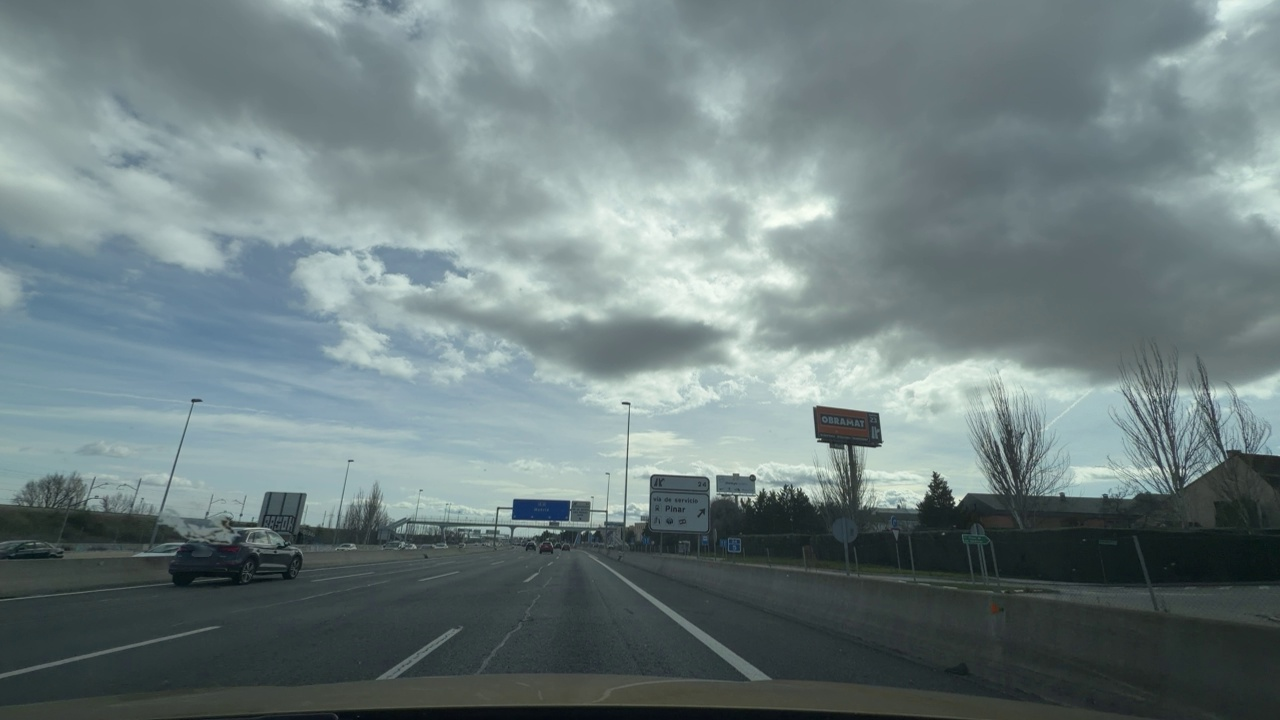
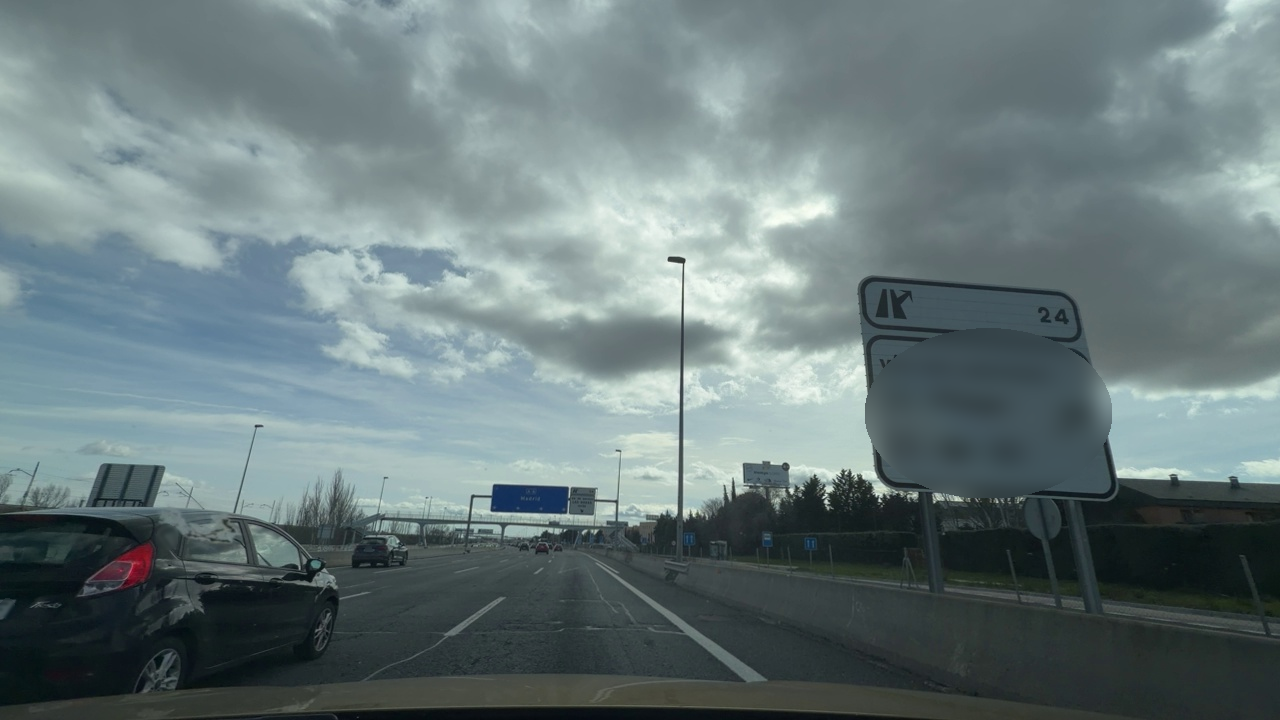
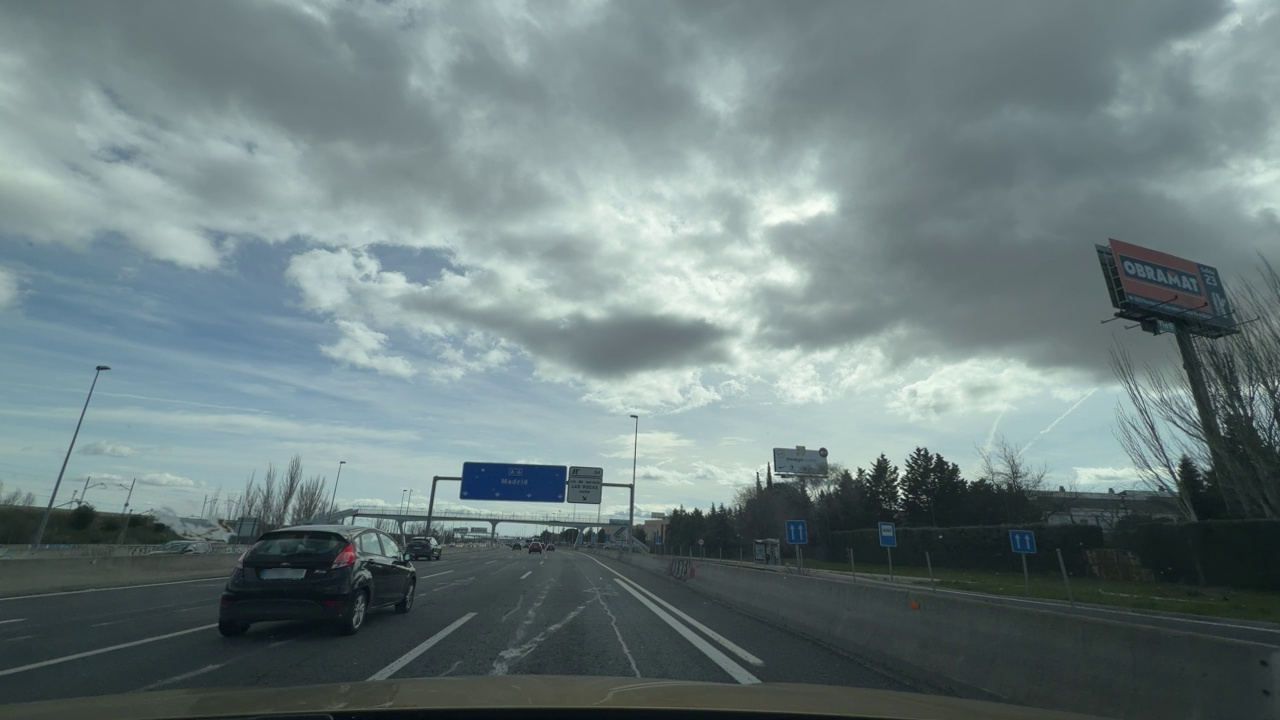
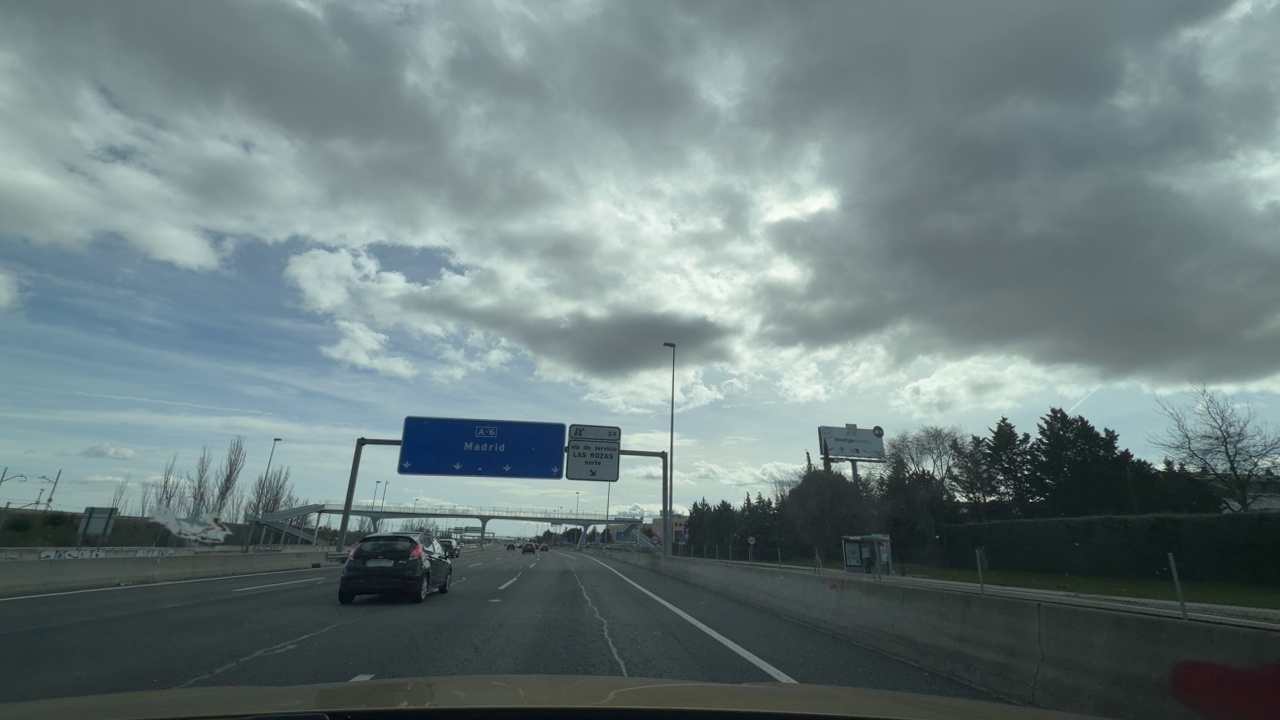
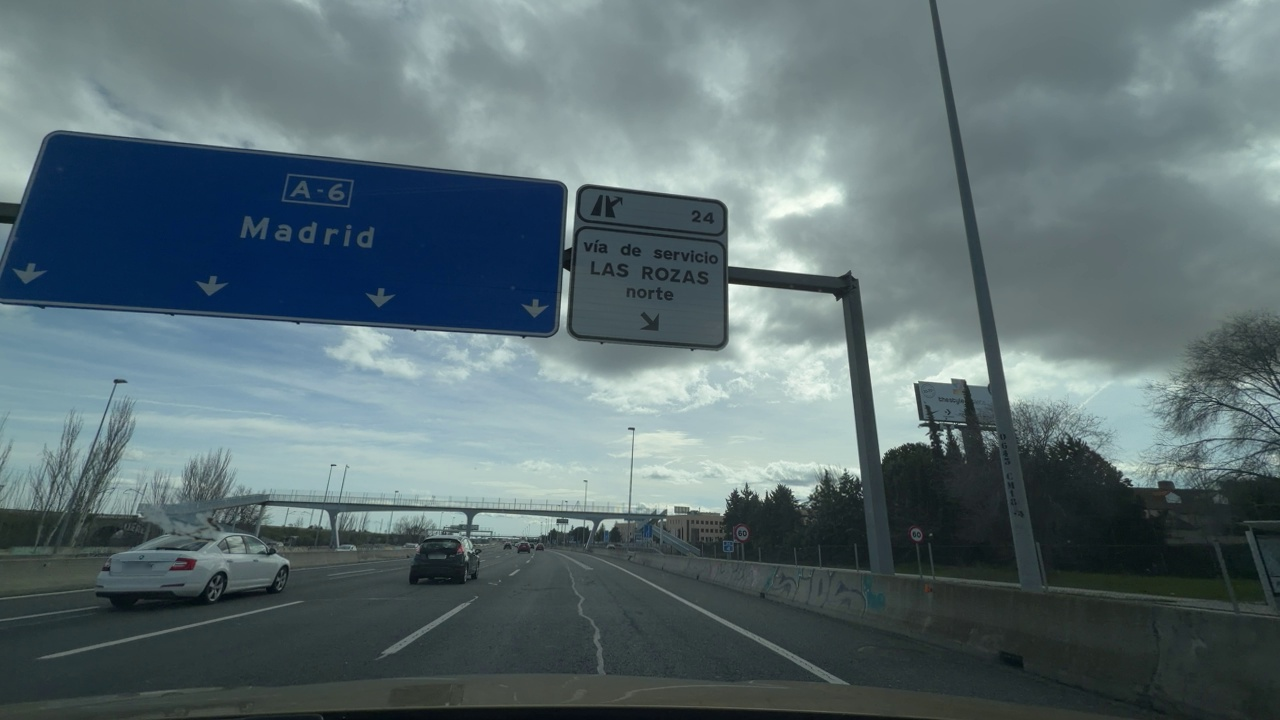
Situation: empty
Question: Is the ego lane narrowed or laterally shifted due to construction elements?
Answer: No
Reasoning: no construction

Situation: empty
Question: Is construction machinery or heavy equipment present near or within the roadway?
Answer: No
Reasoning: no construction

Situation: empty
Question: Is a temporary reduced speed limit sign visible in the scene?
Answer: No
Reasoning: A speed limit sign is visible, but it applies to a parallel road and is not relevant for the ego vehicle.

Situation: empty
Question: Is there any discontinuity in the ego lane ahead?
Answer: Yes
Reasoning: A lane opens to the right for exiting the highway.